Question: How to create Check box for Column inside Listview. i was able to make checkbox for listview items. but i want to have checkbox for Column itself.like in windows:

here is code in XAML
'''
<ListView HorizontalAlignment="Left" Grid.Row="1" Width="400">
<ListView.View>
<GridView>
<GridViewColumn Width="140" Header="Column1 With Checkbox">
<GridViewColumn.CellTemplate>
<DataTemplate>
<CheckBox Tag="{Binding}" IsThreeState="False" />
</DataTemplate>
</GridViewColumn.CellTemplate>
</GridViewColumn>
<GridViewColumn Width="140" Header="Column2" />
<GridViewColumn Width="115" Header="Column3" />
</GridView>
</ListView.View>
</ListView>
'''
Note that this will only make checkboxes for items not Column itself. so how to make this happen?
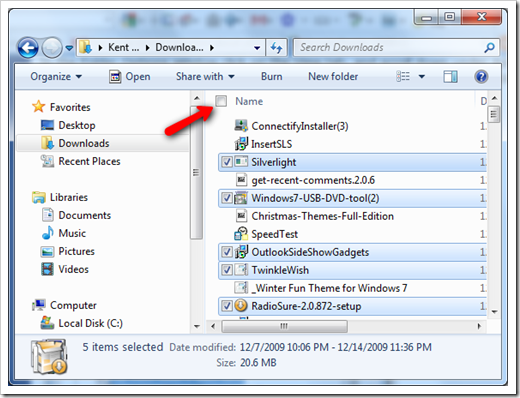
Answer: You can make the header a custom control by defining it under the 'GridViewColumn.Header' property.
'''
<ListView HorizontalAlignment="Left" Grid.Row="1" Width="400">
<ListView.View>
<GridView>
<GridViewColumn Width="140">
<GridViewColumn.Header>
<StackPanel Orientation="Horizontal">
<Checkbox IsChecked="{Binding YourCheckedProperty}" />
<TextBlock Text="Column1" />
</StackPanel>
<GridViewColumn.Header>
</GridViewColumn>
<GridViewColumn Width="140" Header="Column2" />
<GridViewColumn Width="115" Header="Column3" />
</GridView>
</ListView.View>
</ListView>
'''